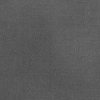
Atmospheric dust classification: dusty